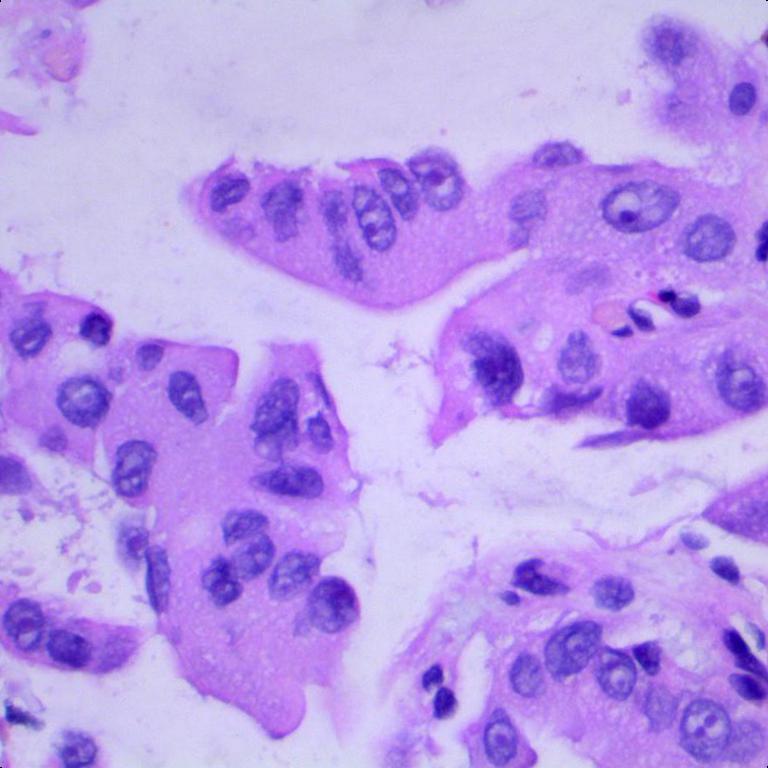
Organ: lung
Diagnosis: adenocarcinomas